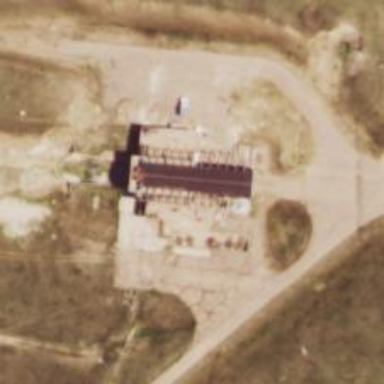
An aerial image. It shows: Military bunker.